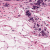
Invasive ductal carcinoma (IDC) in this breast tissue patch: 0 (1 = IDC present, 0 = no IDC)